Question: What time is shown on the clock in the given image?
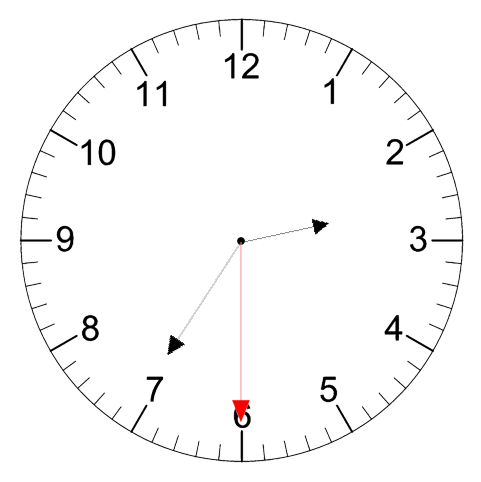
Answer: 02:35:30